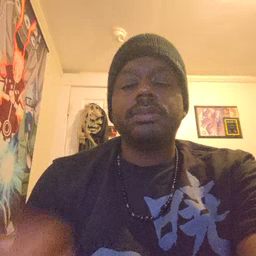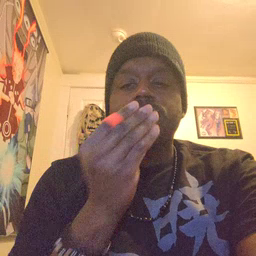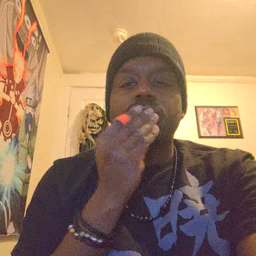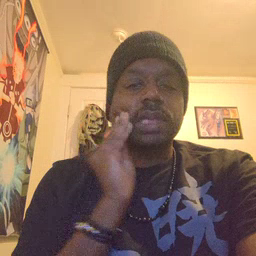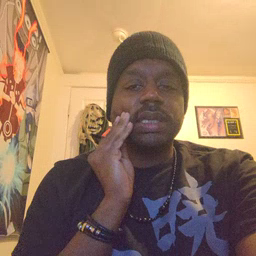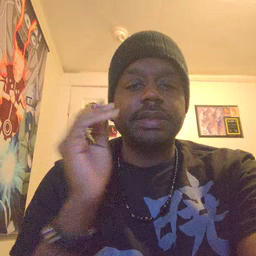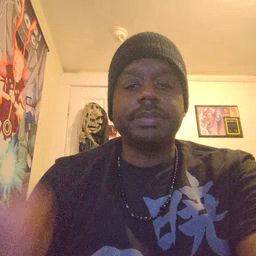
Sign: kiss